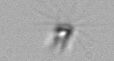
Label: Calciopappus